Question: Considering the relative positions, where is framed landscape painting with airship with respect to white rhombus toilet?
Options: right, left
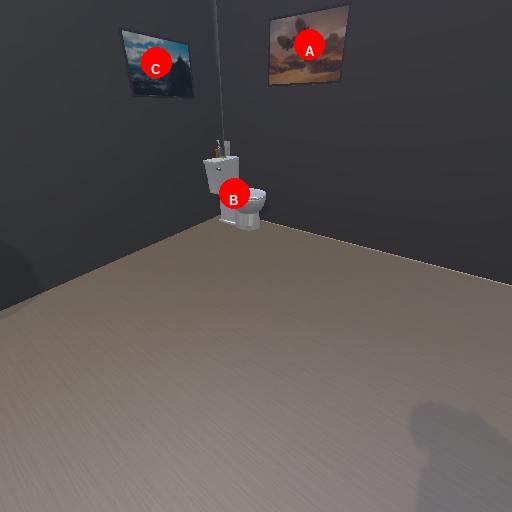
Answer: right